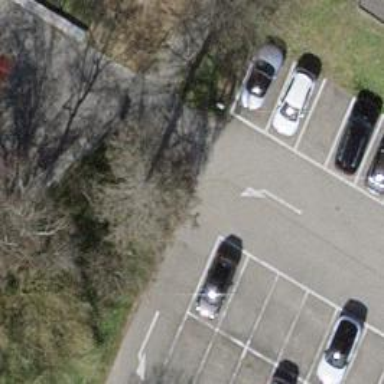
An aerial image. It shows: Bollard.